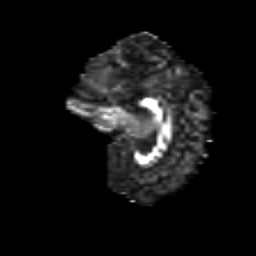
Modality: FA
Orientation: sagittal
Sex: female
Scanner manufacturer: siemens
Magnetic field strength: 3 T
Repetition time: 5 s
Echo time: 0.071 s